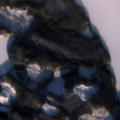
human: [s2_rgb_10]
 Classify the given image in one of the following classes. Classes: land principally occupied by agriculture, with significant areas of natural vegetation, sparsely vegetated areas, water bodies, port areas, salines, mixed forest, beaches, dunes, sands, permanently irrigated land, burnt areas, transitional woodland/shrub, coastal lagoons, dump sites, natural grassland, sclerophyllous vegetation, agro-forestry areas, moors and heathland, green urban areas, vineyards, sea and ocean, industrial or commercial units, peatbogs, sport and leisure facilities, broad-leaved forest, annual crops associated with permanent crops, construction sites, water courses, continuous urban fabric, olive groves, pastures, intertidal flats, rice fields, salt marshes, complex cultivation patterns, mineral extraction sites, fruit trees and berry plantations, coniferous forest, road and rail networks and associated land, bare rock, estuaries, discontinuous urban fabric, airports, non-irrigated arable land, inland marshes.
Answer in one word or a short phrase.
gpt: coniferous forest, mixed forest, transitional woodland/shrub, water bodies